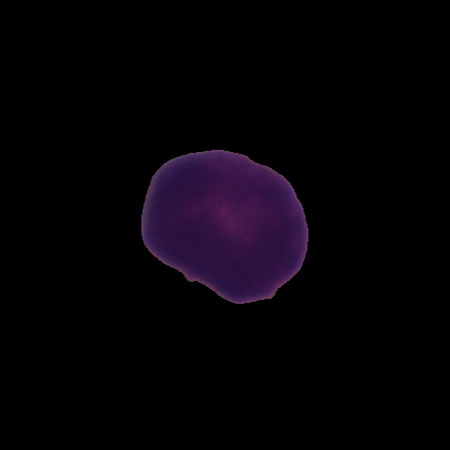
Label: healthy